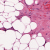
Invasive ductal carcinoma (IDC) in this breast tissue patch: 0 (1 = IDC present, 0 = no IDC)